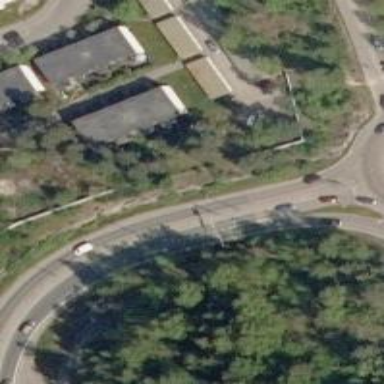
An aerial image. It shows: Asphalt trunk link road.